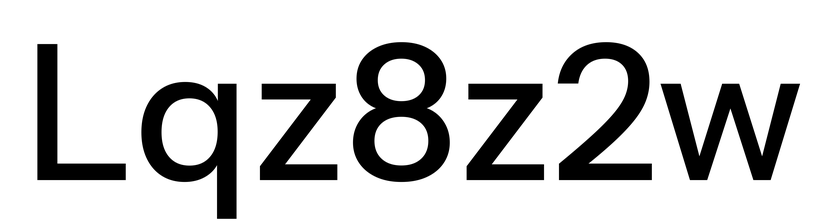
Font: InstrumentSans_Medium